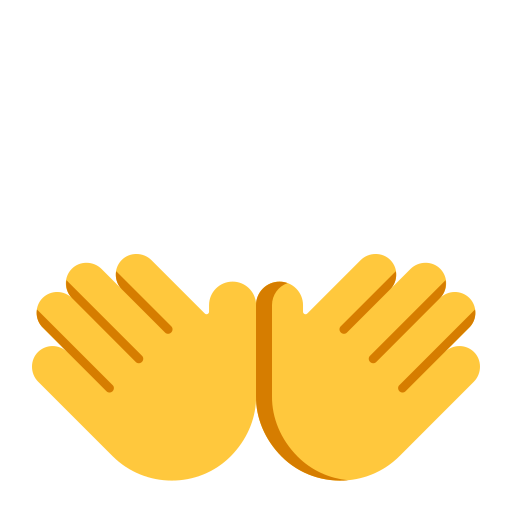
open hands flat default